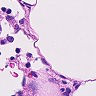
Metastatic tissue present: no